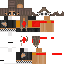
A male human skin with medium skin, wearing brown long hair dressed in a red hoodie and black pants, featuring a closed mouth.